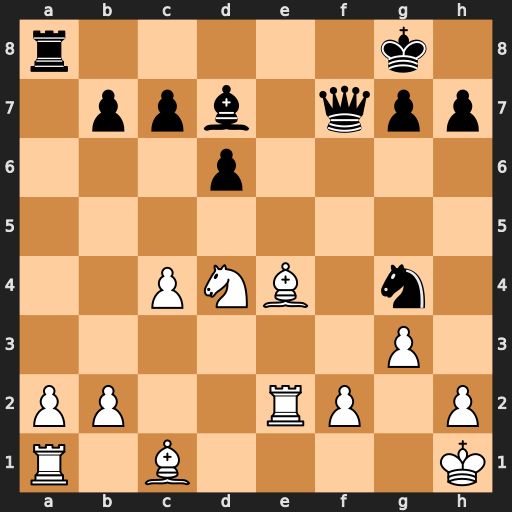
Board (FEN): r5k1/1ppb1qpp/3p4/8/2PNB1n1/6P1/PP2RP1P/R1B4K
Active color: w
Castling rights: -
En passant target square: -
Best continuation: Bd5 Qxd5+ cxd5